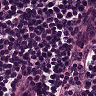
Metastatic tissue present: no